Brain MRI, t2w sequence, axial 2D slice.
Patient: age 29, sex M, weight 78 kg, height 1.78 m
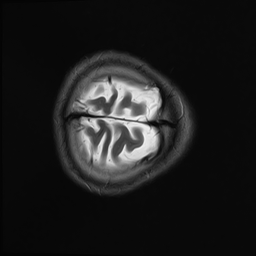